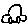
Label: car